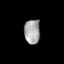
Tissue: lung
Cell type: T cells
Senescence score: 0.1887
Nuclear area (px): 381
Mean DAPI intensity: 164.546